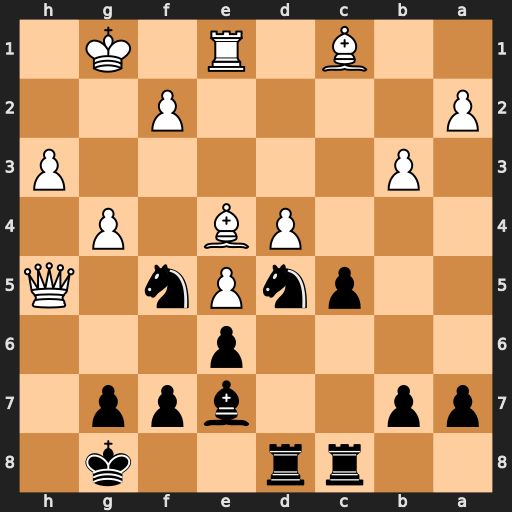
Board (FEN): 2rr2k1/pp2bpp1/4p3/2pnPn1Q/3PB1P1/1P5P/P4P2/2B1R1K1
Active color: b
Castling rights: -
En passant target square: -
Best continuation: g6 gxf5 gxh5